Question: We are trying to switch from Mathematica to python with sympy. Unfortunately sympy is not that mighty. One task for our students was to calculate the resulting oscillation in the form

from the given form
<URL>
I tried several common simplifying tools from sympy like simplify, trigsimp but nothing worked.
Sympy just simplifys every term like
<URL>
Does anyone know how to solve this task with sympy or other python modul ?
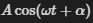
Answer: So I couldn't find a way to do it automatically using SymPy. I even tried 'sympy.physics.optics.waves.TWave' which seemed to be for this very thing. But after a long time of trying, I am convinced there is a bug in that code. The superposition in that code is not even associative.
So instead we solve it ourselves. We first get the expression into the form 'a*sin(t) + b*cos(t)'. We then solve a simultaneous equation: 'a = A * cos(c)' and 'b = A * sin(c)'. Since this this can be precomputed we do so. The final answer will be 'A*cos(t-c)'.
Here is the code that does this:
'''
from sympy import *
t = symbols('t', real=True)
expr = 2*sin(t+S(3)/10) + 5*cos(t + pi/4) + cos(t - S(31)/10)
d = collect(expr.expand(trig=True), [sin(t), cos(t)], evaluate=False)
a = d[sin(t)]
b = d[cos(t)]
cos_phase = atan(a/b)
amplitude = a / sin(cos_phase)
print(amplitude.evalf() * cos(t - cos_phase.evalf()))
'''
Giving
'''
3.50537475229229*cos(t + 0.468638709416397)
'''
After plotting both graphs, they seem correct.
Note that this code above does not work for different frequencies of 't'.